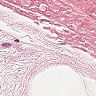
Metastatic tissue present: no